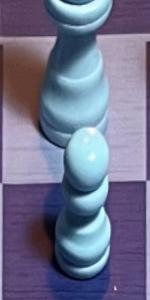
Label: Pawn_White